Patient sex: M
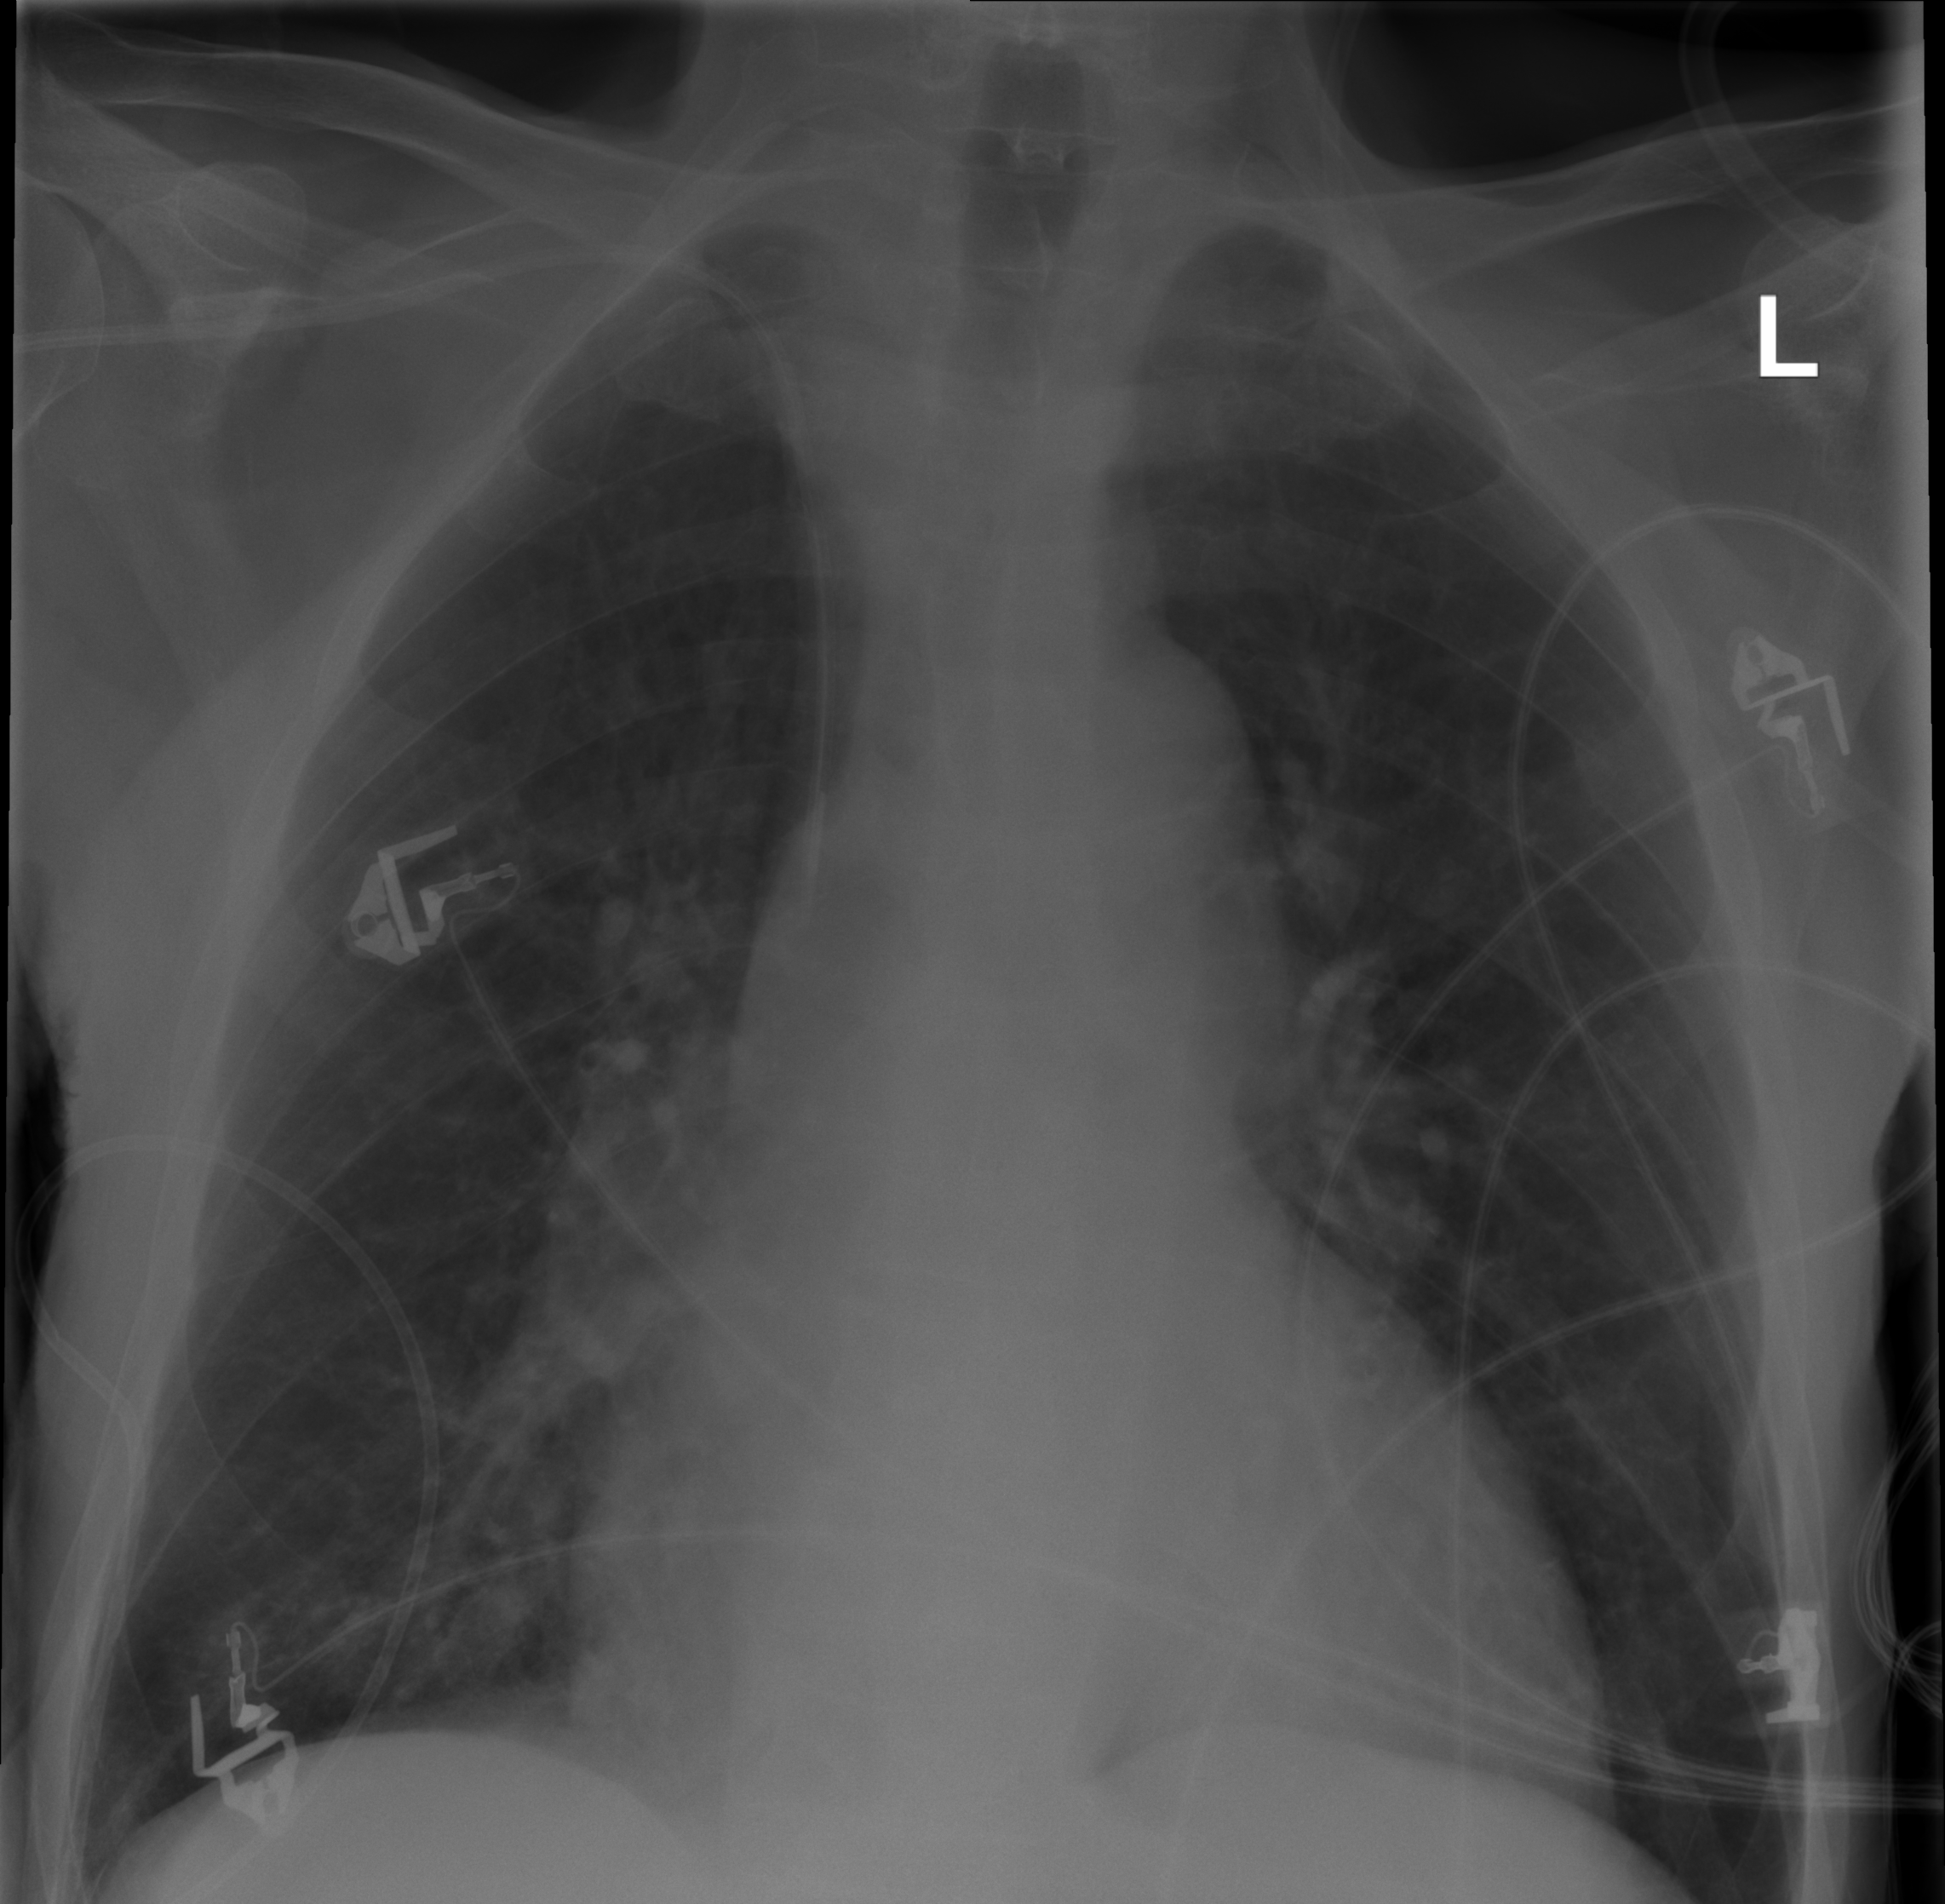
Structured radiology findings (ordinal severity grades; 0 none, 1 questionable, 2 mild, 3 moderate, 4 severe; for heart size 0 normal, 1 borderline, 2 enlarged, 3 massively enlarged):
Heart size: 1
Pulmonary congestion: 2
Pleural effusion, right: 0
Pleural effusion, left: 0
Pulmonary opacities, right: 2
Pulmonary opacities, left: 0
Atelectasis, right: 2
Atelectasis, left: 0